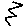
Label: zigzag